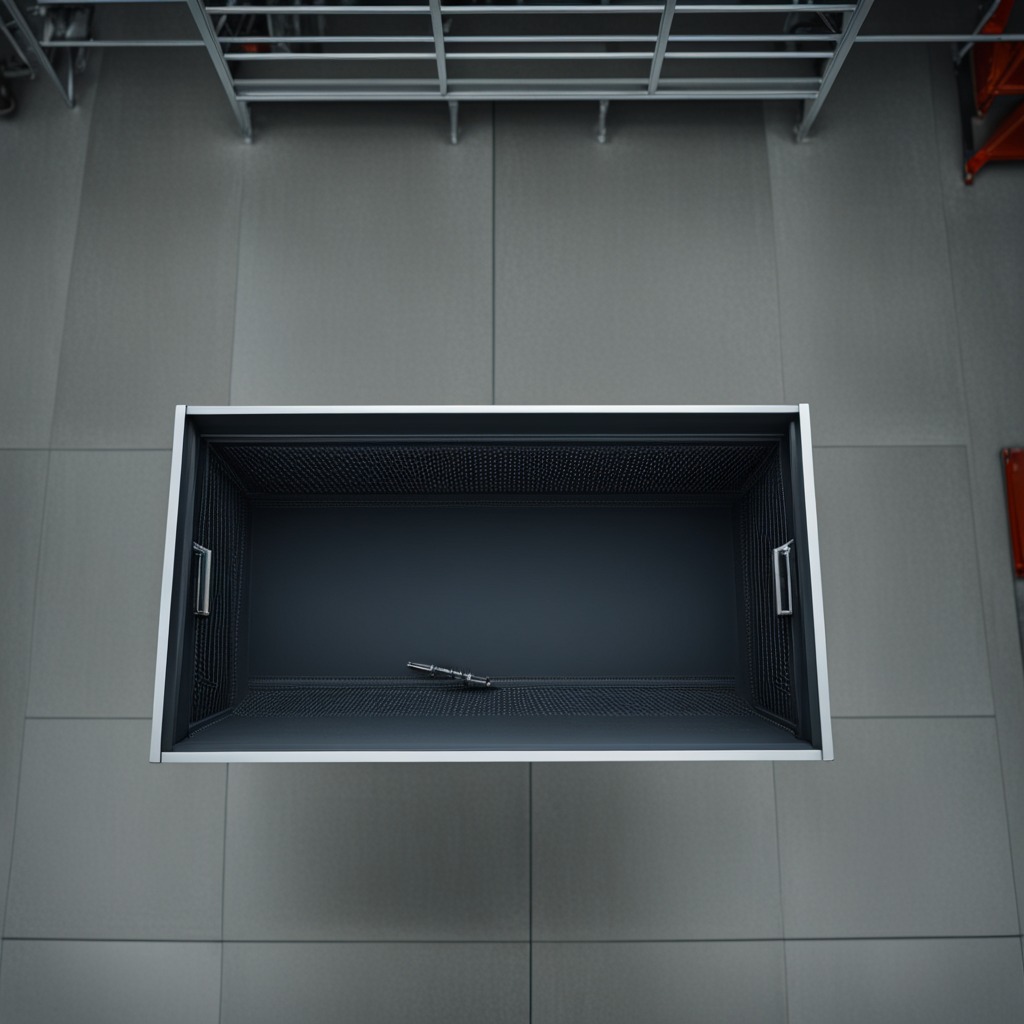
A metal screw lies on the toolbox surface in an airplane hangar workshop 8K.